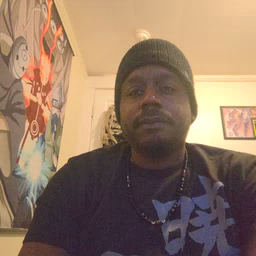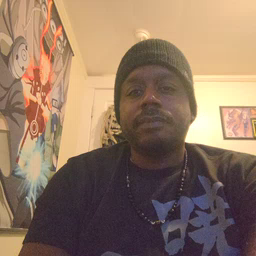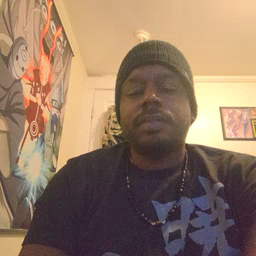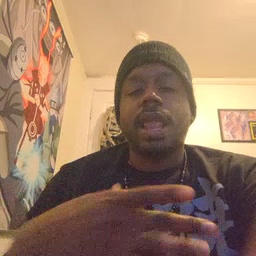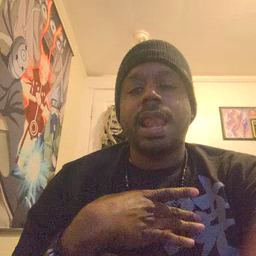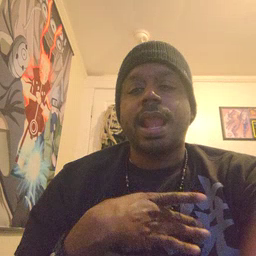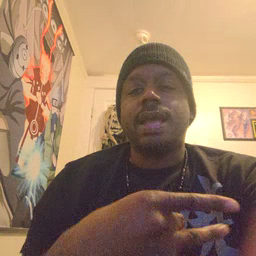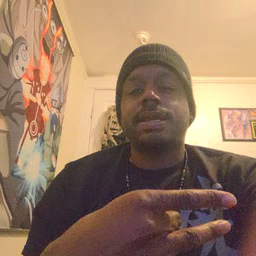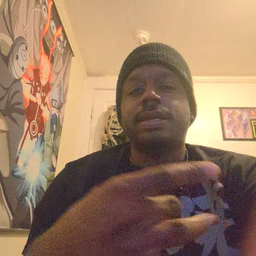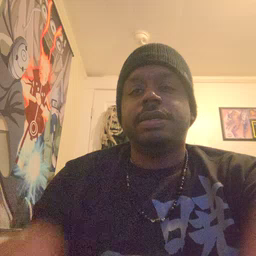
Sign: like